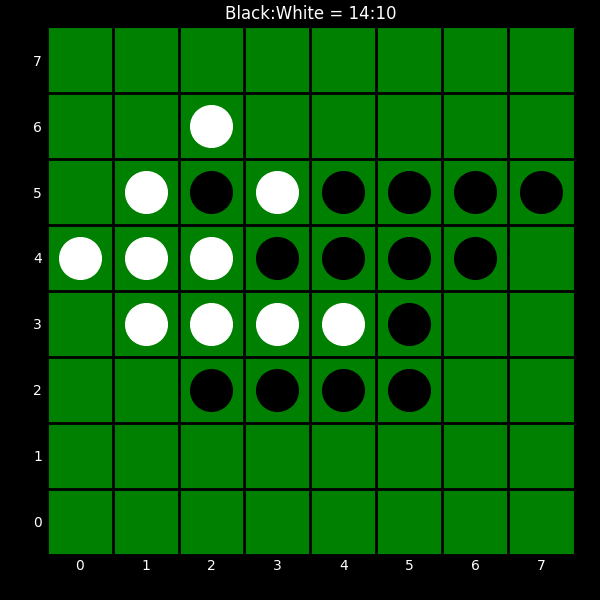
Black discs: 14
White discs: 10